Platform: macOS
Application: Arc Browser
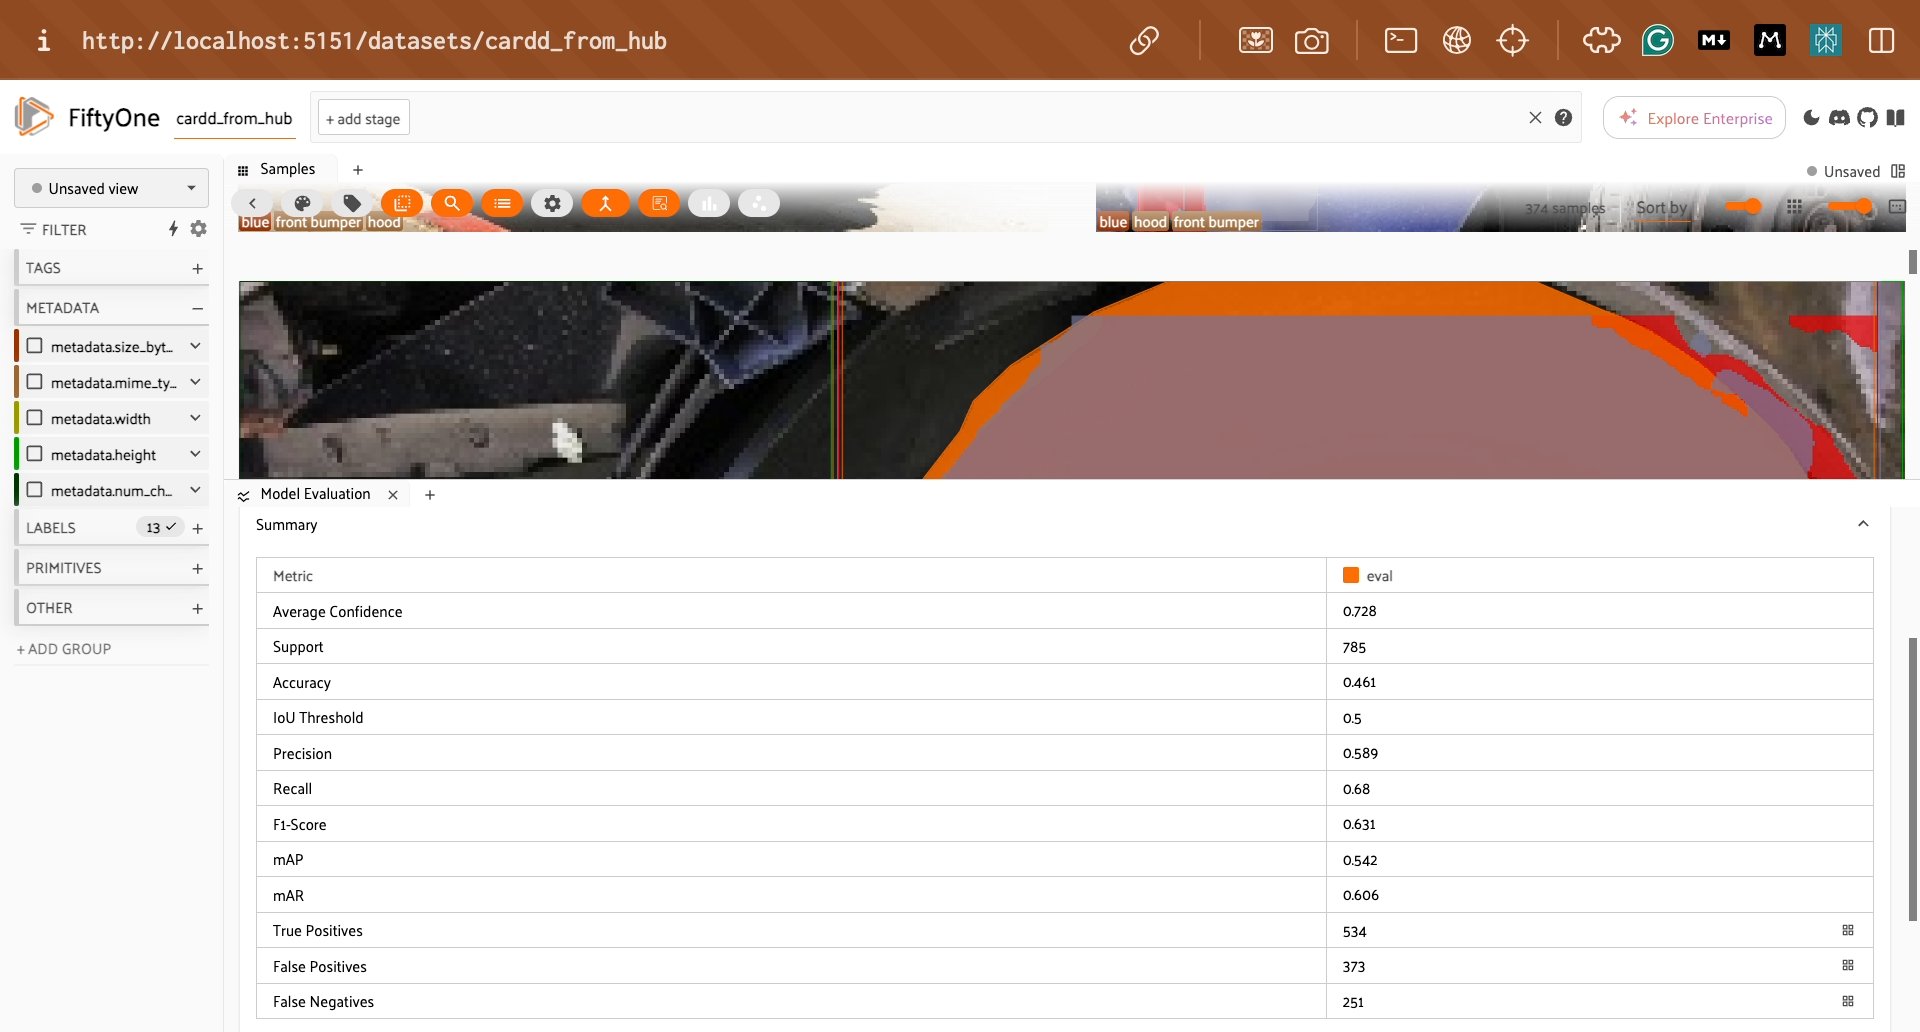
task_description: Load True Positives labels in the Samples panel
action_type: click
element_info: Icon
steps_since_start: 1

task_description: Load False Positives labels in the Samples panel
action_type: click
element_info: Icon
steps_since_start: 1

task_description: Load False Negative labels in the Samples panel
action_type: click
element_info: Icon
steps_since_start: 1